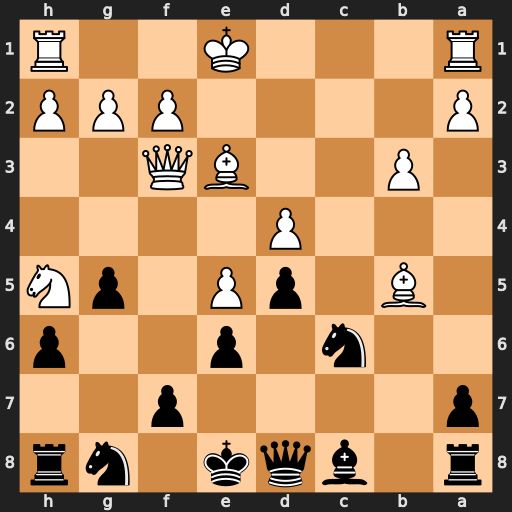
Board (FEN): r1bqk1nr/p4p2/2n1p2p/1B1pP1pN/3P4/1P2BQ2/P4PPP/R3K2R
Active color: b
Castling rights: KQkq
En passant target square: -
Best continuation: Qa5+ Kf1 Qxb5+